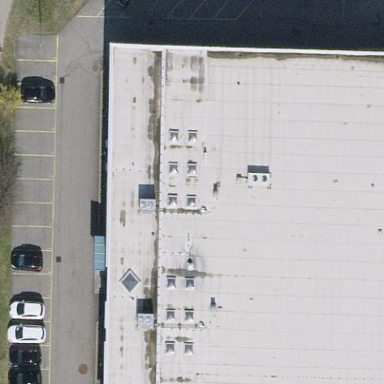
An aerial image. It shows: Industrial building.